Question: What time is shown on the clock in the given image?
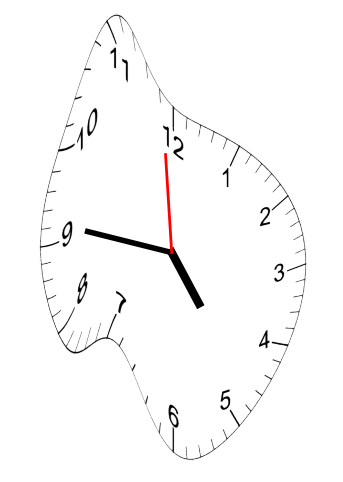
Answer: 04:45:59